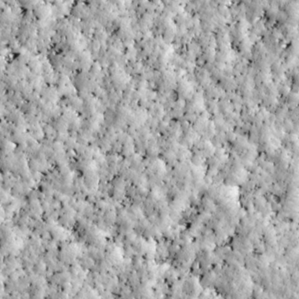
Label: non_frost